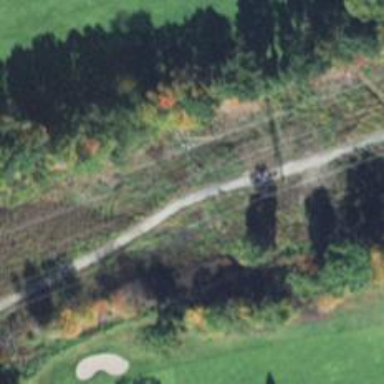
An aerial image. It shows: Abandoned railway path intersecting with golf path.